Question: I would like to ask on this:
I have object with data for request and i would like to hash value options.data.password:
'''
var hashedPassword = CryptoJS.SHA1(options.data.password);
alert(hashedPassword); // This is correctly value
options.data.password = hashedPassword;
'''
Problem is that if i looked into updated JSON object i saw something like this:

But i was expected just hashed string value, not object.
If I update value manually (without hashing function) is everything displayed correctly.
How can i solve it?
Thanks for any help.
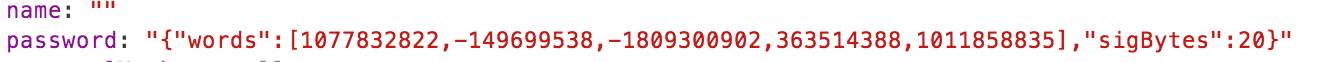
Answer: Per the <URL>:
> The hash you get back isn't a string yet. It's a WordArray object. When you use a WordArray object in a string context, it's automatically converted to a hex string.
Your property assignment and subsequent 'JSON.stringify' do not know you want to use it as a string.
You need explicitly make it a string by calling its '.toString()'. Again, from the docs:
> You can convert a WordArray object to other formats by explicitly calling the toString method and passing an encoder.
'''
options.data.password = hashedPassword.toString(CryptoJS.enc.Base64);
'''
FYI, The receiving end of this hash needs to know what encoding method was used (Base64 in this example) in order to accurately work with it.